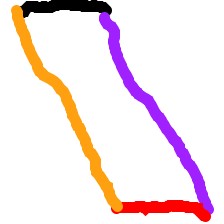
Shape: parallelogram